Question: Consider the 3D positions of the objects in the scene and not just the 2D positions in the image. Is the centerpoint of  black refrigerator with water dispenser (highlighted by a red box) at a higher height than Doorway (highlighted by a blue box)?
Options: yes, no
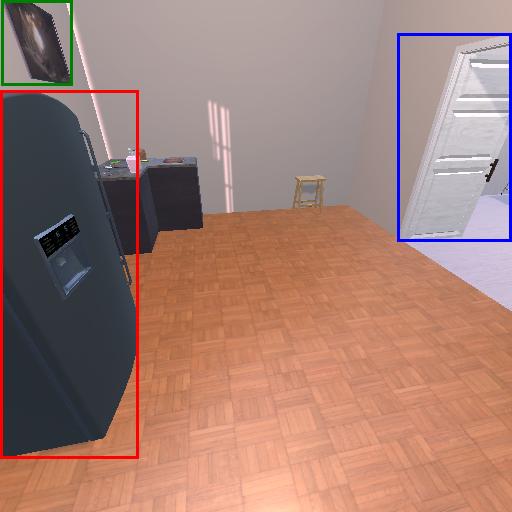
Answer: yes